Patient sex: F
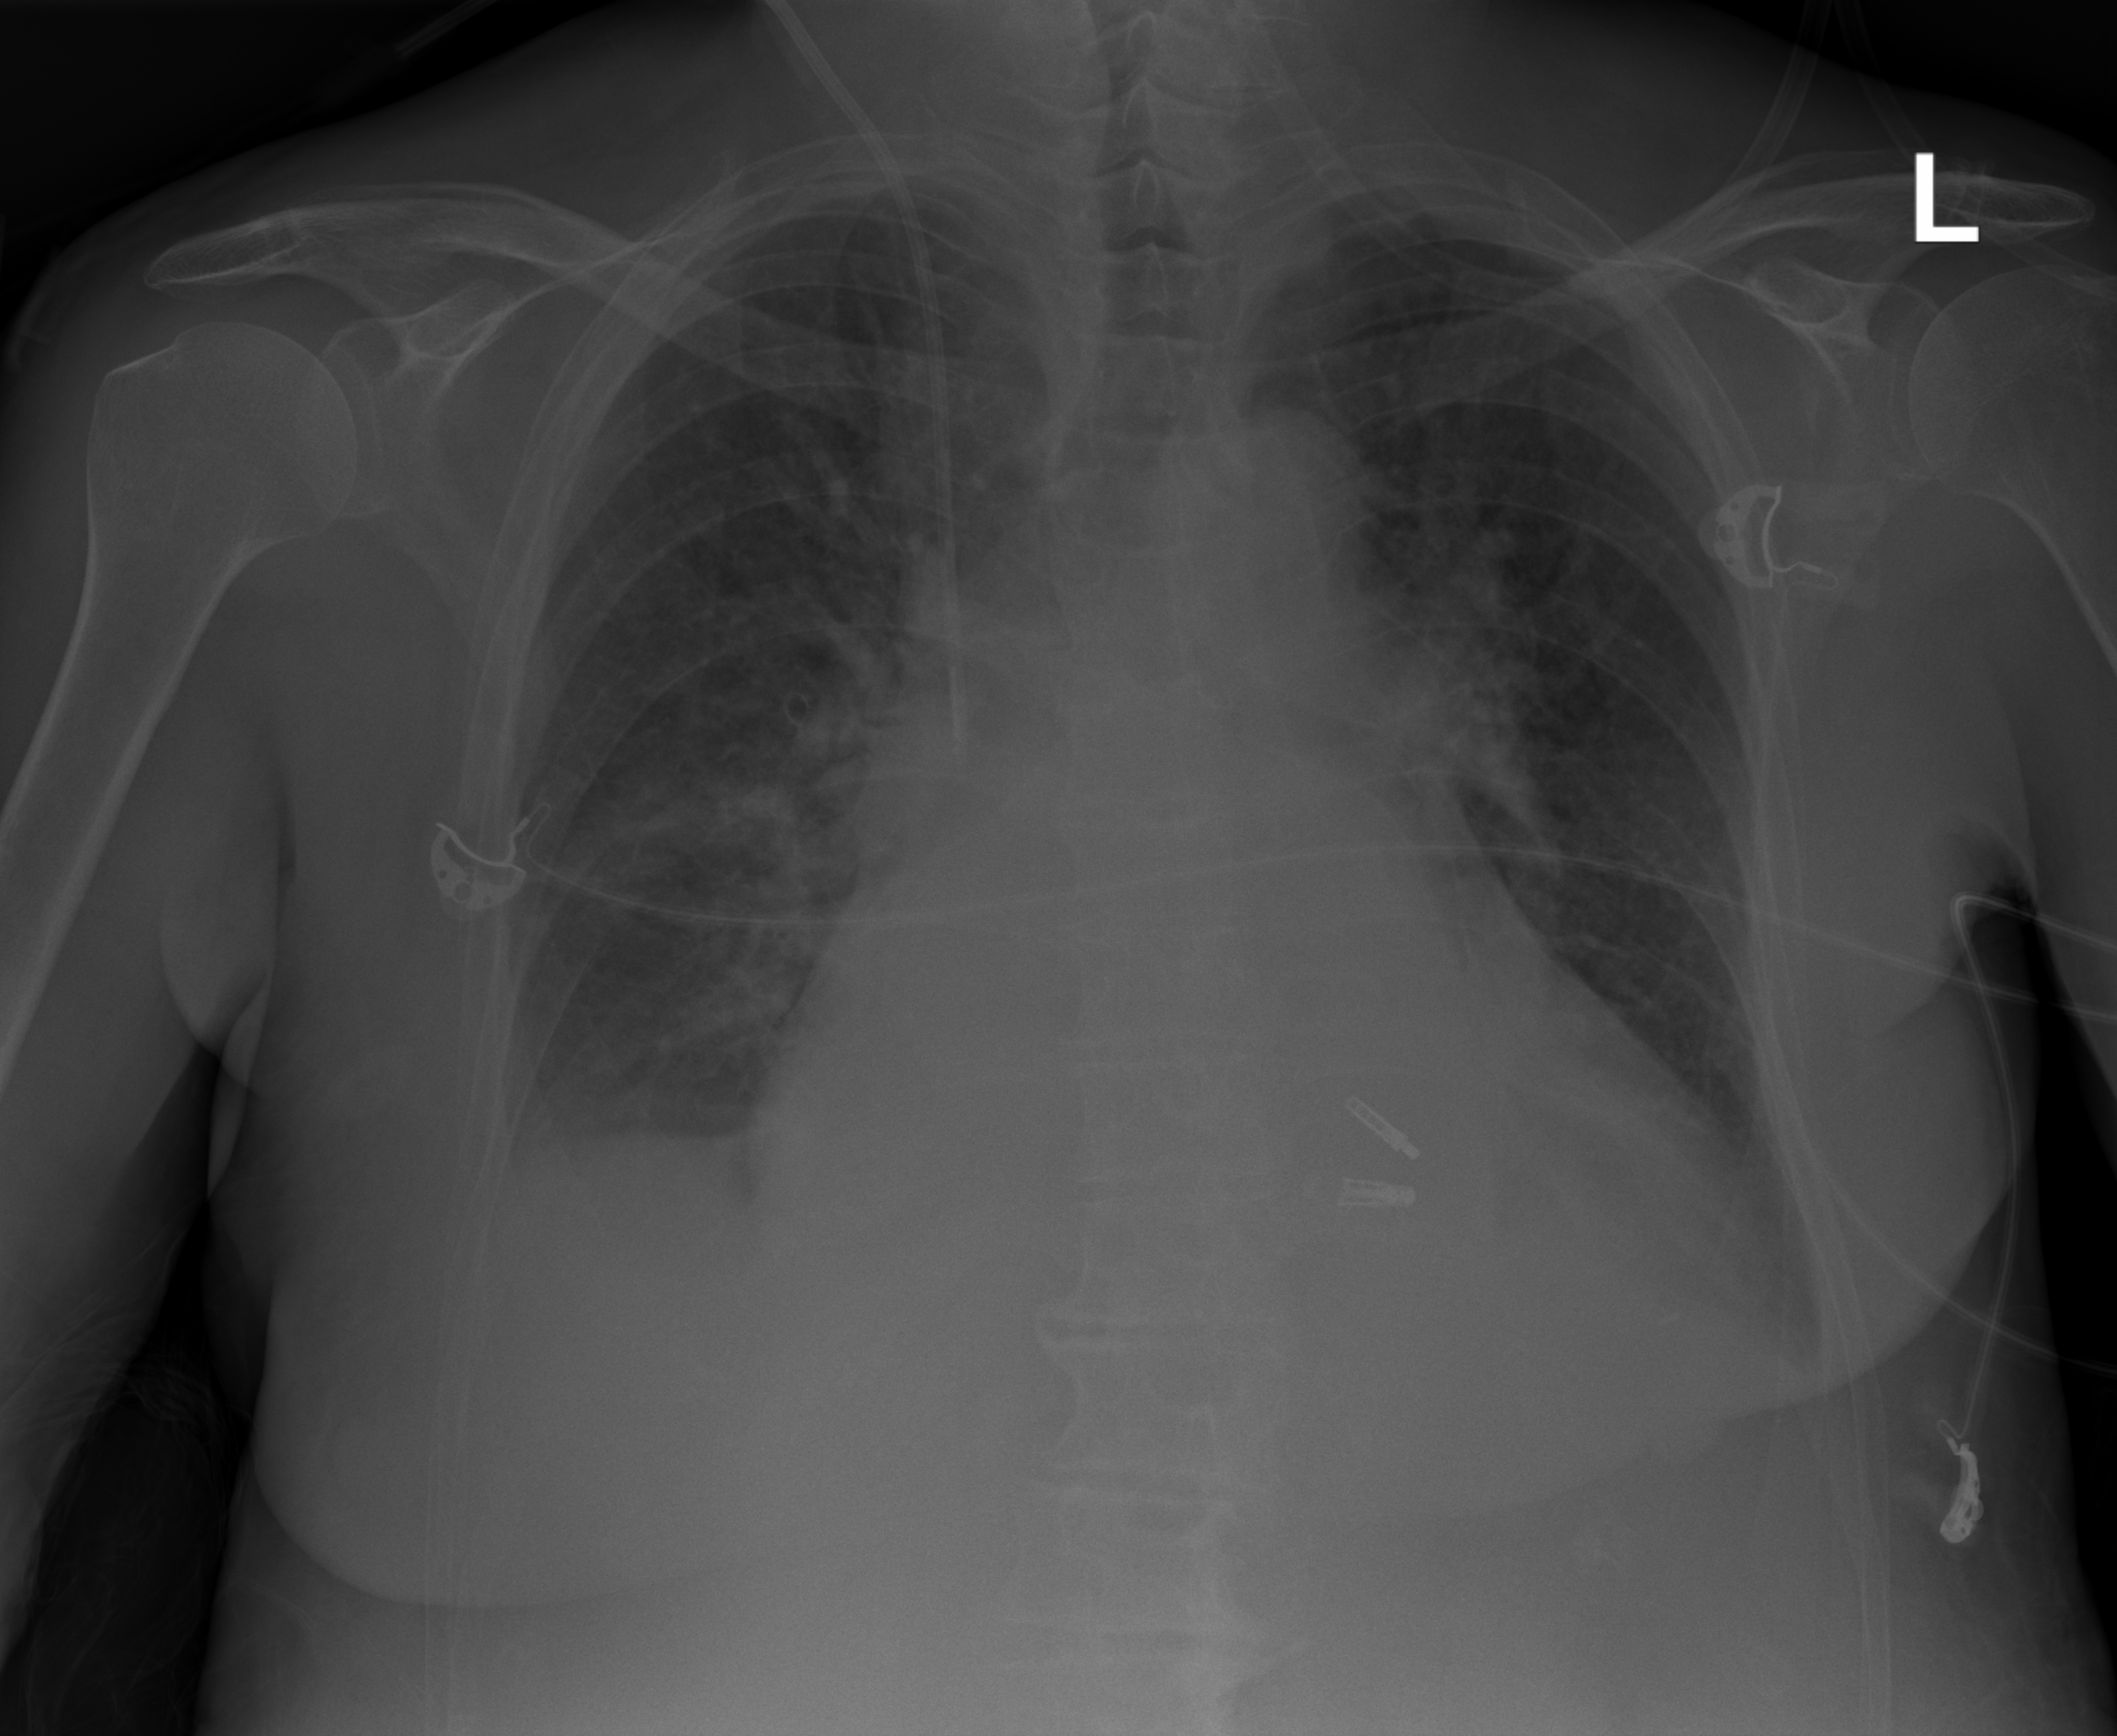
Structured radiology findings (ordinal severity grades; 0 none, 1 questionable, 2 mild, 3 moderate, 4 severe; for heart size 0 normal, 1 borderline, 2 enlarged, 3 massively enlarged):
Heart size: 3
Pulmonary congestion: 2
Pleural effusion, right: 2
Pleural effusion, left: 2
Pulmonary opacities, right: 0
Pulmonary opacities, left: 0
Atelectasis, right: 0
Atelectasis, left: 0